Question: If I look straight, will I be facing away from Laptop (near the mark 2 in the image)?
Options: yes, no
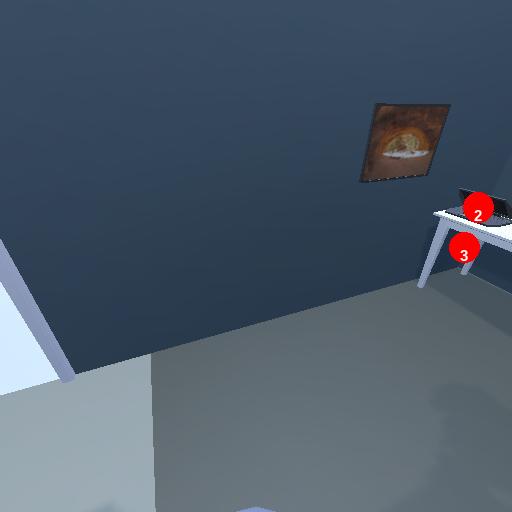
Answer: yes